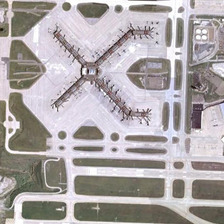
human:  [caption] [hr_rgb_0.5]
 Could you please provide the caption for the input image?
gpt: on the parking apron are two vertically crossed long narrow buildings  with airport runways and lawns all around .

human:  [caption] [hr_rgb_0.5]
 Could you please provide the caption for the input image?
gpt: the x shaped passenger termial building is surrounded by runways .

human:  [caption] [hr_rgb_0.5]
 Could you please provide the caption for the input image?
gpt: on the parking apron are two vertically crossed long narrow buildings  with airport runways and lawns all around .

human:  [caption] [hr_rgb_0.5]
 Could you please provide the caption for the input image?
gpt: white cruciform airport with many planes .

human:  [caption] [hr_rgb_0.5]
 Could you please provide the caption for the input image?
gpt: several planes are near a terminals in an airport with many runways .